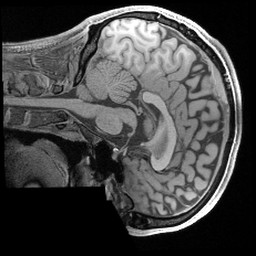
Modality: T1w
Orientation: sagittal
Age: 25
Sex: male
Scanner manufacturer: siemens
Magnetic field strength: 3 T
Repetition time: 2.4 s
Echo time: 0.00241 s